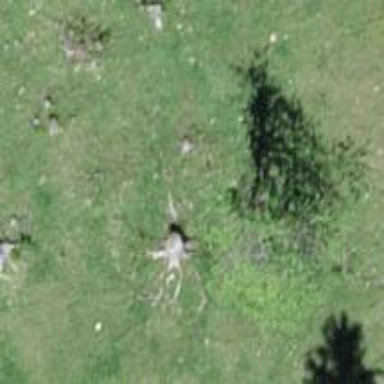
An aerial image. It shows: Needle-leaved tree in nature.